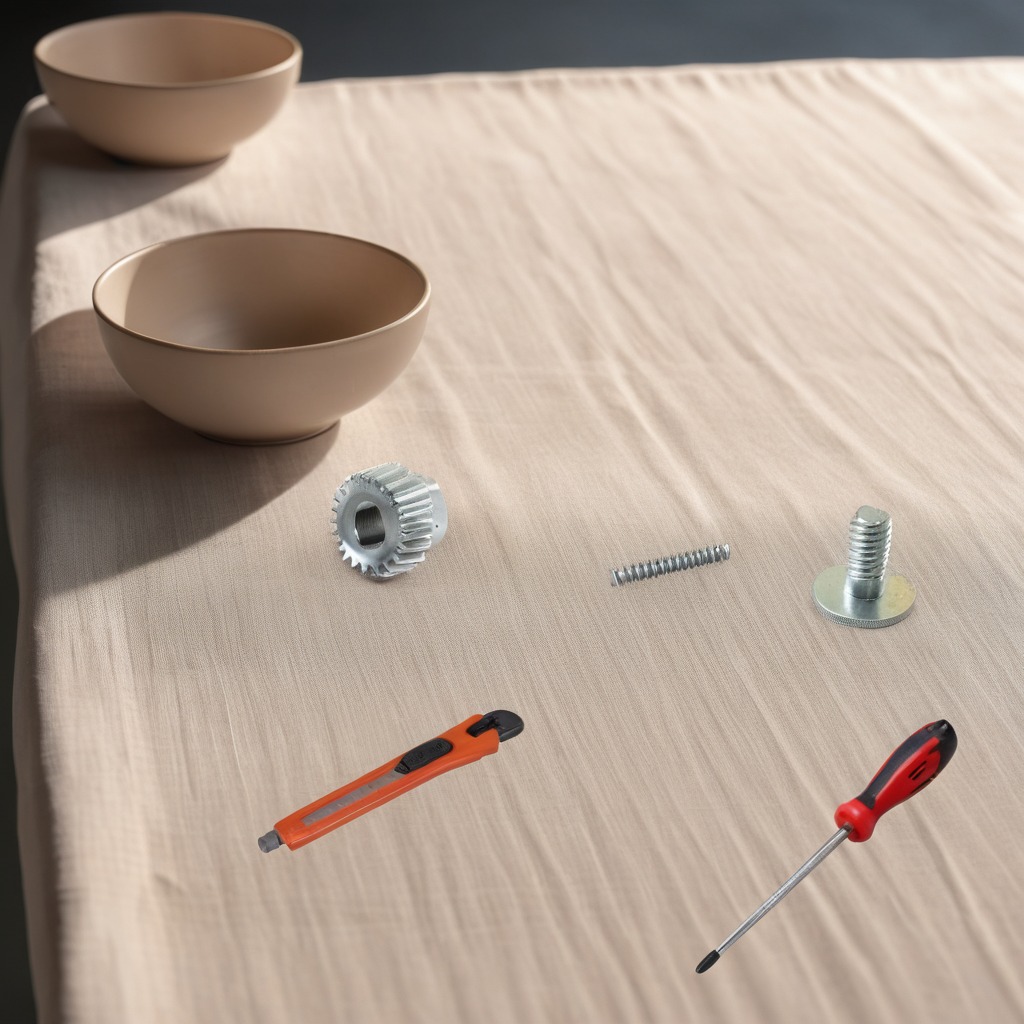
A steel gear with teeth, a utility knife, a metal machine screw, a coiled metal spring, and a screwdriver are lying on the wooden table.